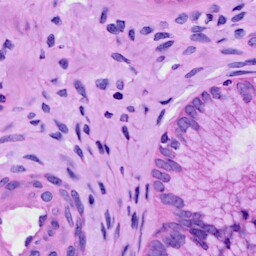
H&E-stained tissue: Cervix